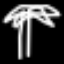
Label: palm tree